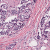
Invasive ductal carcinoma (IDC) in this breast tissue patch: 1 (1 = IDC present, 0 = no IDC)